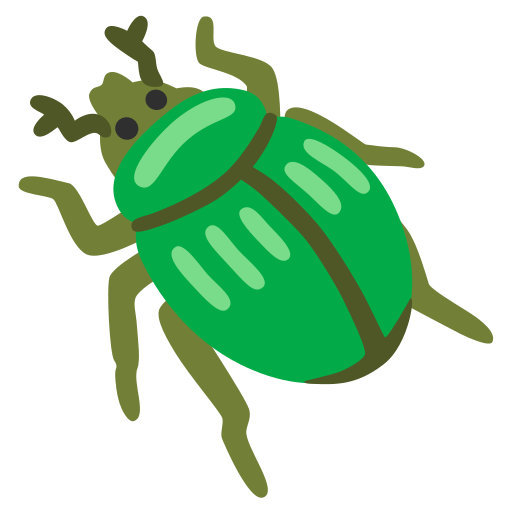
Emoji: 🪲